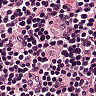
Metastatic tissue present: no